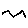
Label: zigzag